Question: I'm following this tutorial: <URL>
and in the section there is a part that says
The trouble is, I can't identify where the carry flag is shown.
Right before the it states:
Here's what I'm seeing:

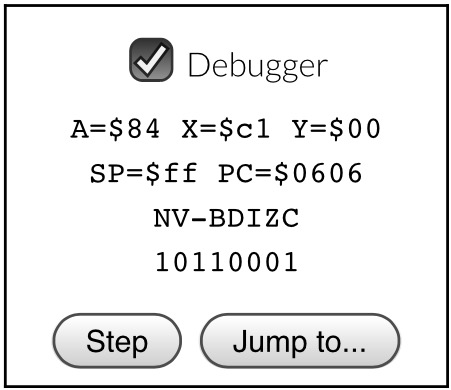
Answer: According to this <URL>, the last line in your screenshot which is '<PHONE>' is the flags sections and the rightmost bit is the
'''
7 bit 0
---- ----
NVss DIZC
|||| ||||
|||| |||+- Carry
|||| ||+-- Zero
|||| |+--- Interrupt Disable
|||| +---- Decimal
||++------ No CPU effect, see: the B flag
|+-------- Overflow
+--------- Negative
'''